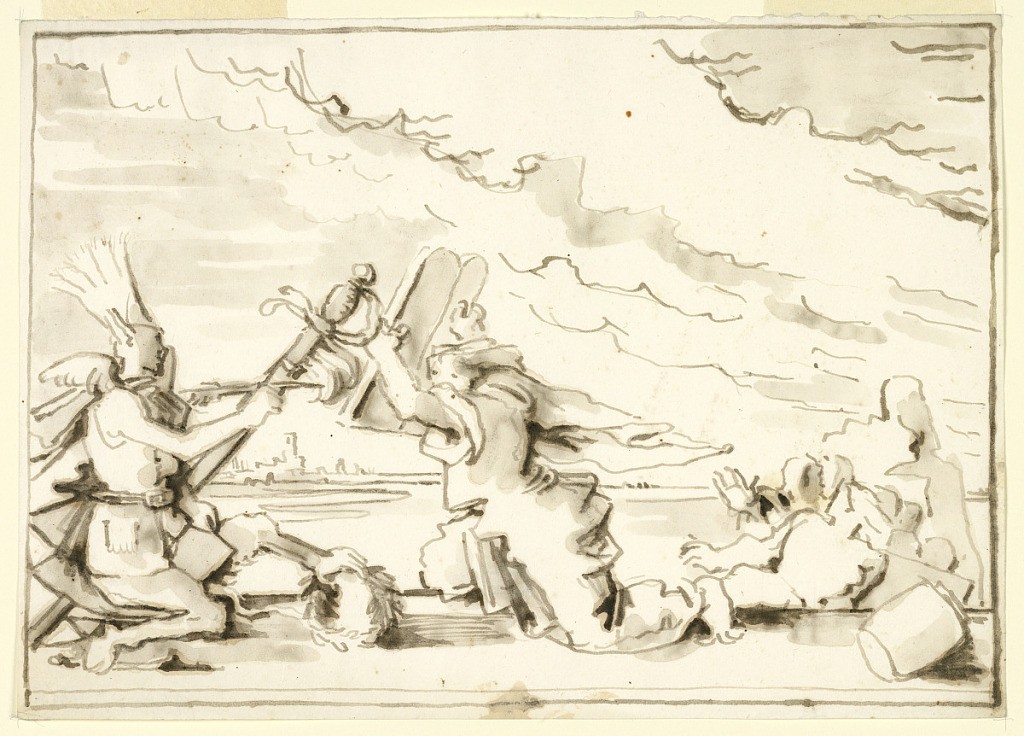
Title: War and Divine Law
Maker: Fortunato Duranti, Italian, 1787 - 1863
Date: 1820-1850
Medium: Pen and bistre ink on paper
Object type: Drawing
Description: Figure of a faun in uniform, carrying a large sword, which he holds forward with a mailed glove at his feet, faces a violently movemented figure who holds the tablets of the Divine Law before him. Other figures at right.